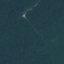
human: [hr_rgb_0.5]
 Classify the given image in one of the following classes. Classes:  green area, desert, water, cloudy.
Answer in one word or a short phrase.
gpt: green area